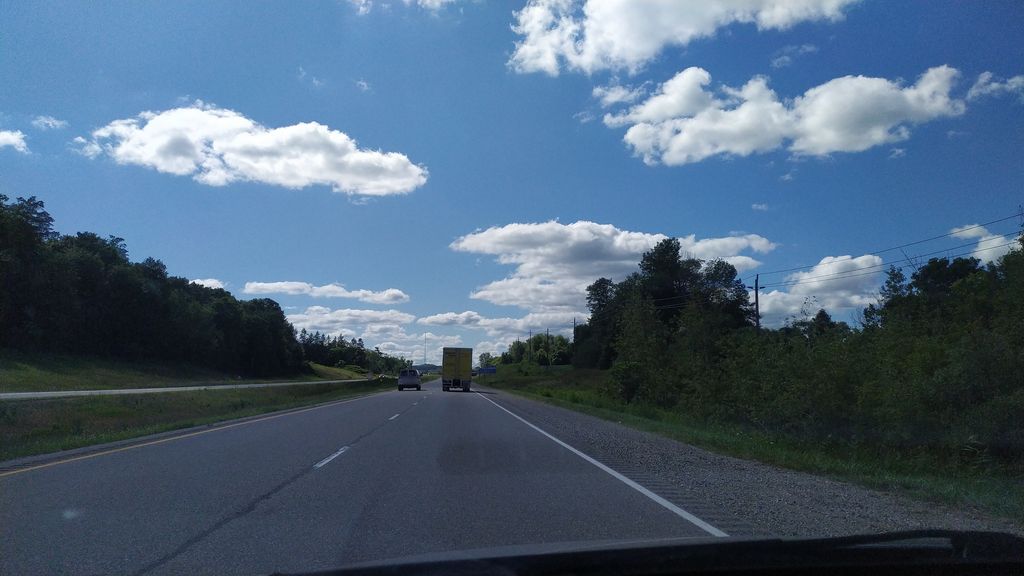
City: kitchener-waterloo